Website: crate-barrel
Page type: customer-info-address
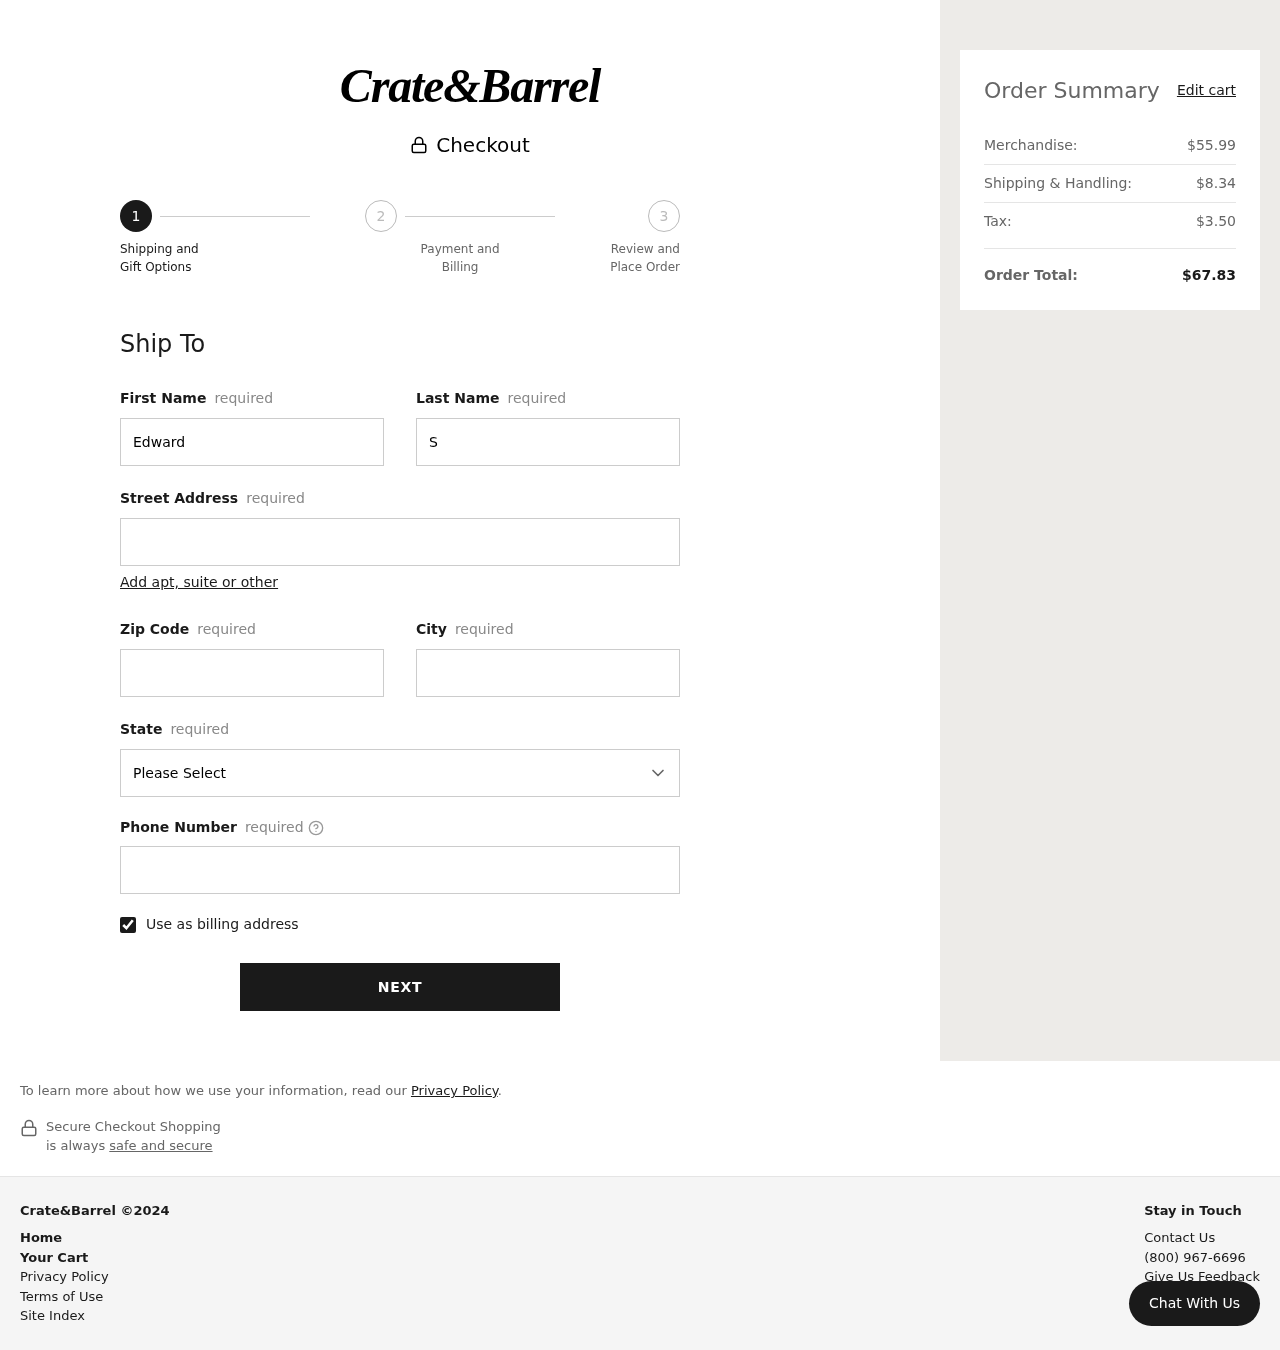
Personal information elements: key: PII_CITY
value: West Jayborough
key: PII_FIRSTNAME
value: Edward
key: PII_LASTNAME
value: Stone
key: PII_PHONE
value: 2065513507
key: PII_POSTCODE
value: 48714
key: PII_STATE
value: Iowa
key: PII_STREET
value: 56308 Dustin Forks
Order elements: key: ORDER_SUBTOTAL
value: $55.99
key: ORDER_SHIPPING_COST
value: $8.34
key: ORDER_TAX
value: $3.50
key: ORDER_TOTAL
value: $67.83